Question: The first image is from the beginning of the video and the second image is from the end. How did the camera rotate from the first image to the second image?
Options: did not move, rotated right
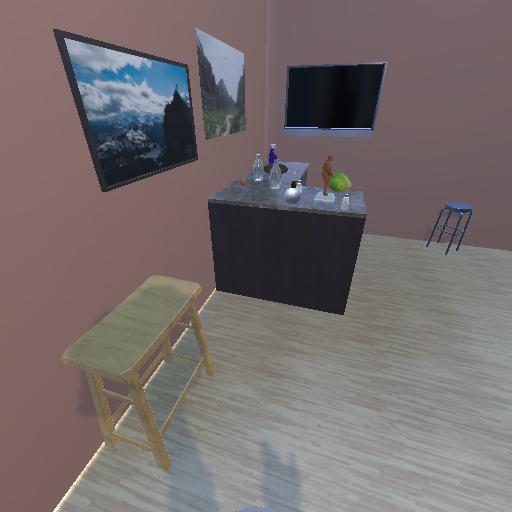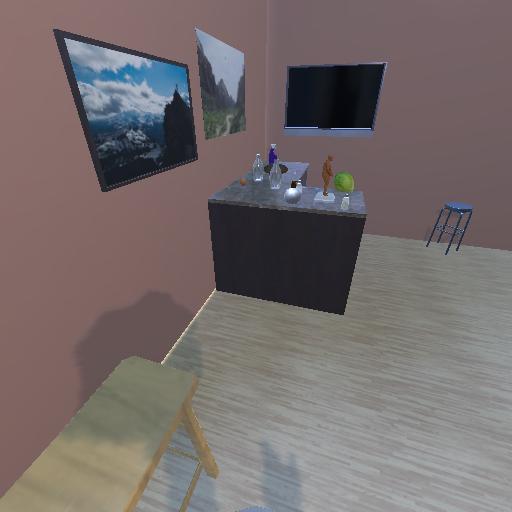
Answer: did not move